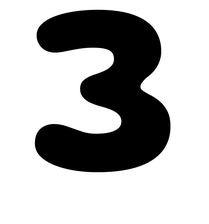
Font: Gluten_Bold